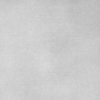
Label: dusty